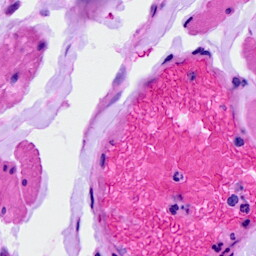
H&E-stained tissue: Breast